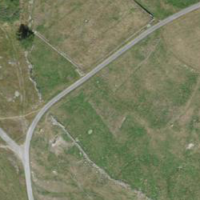
EUNIS habitat code: 26
Species observed at this site:
Corvus corone
Anthyllis vulneraria